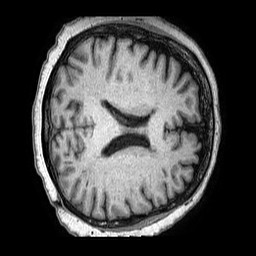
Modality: T1w
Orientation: axial
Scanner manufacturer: philips
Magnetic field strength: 3 T
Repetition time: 0.006758 s
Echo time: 0.003041 s